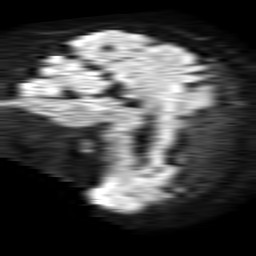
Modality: TRACE
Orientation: sagittal
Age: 65
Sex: female
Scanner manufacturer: philips
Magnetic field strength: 1.5 T
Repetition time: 4.6 s
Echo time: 0.08631 s